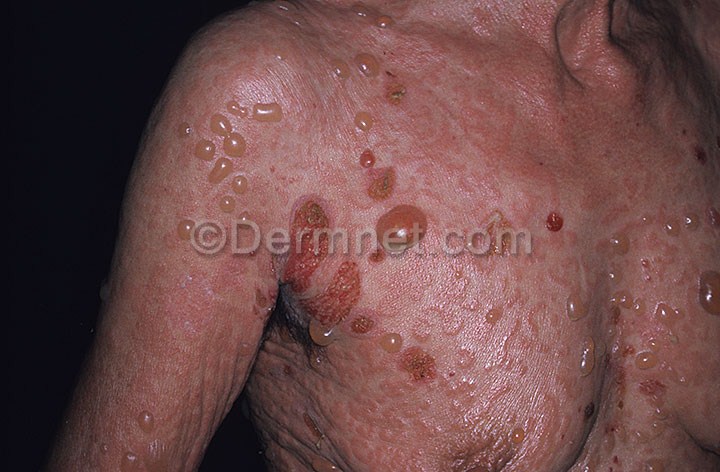
Disease: Bullous Disease Photos